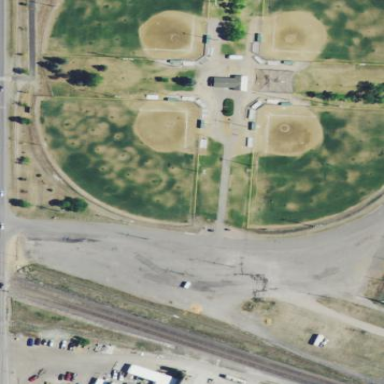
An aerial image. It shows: Baseball pitch for leisure land activities.